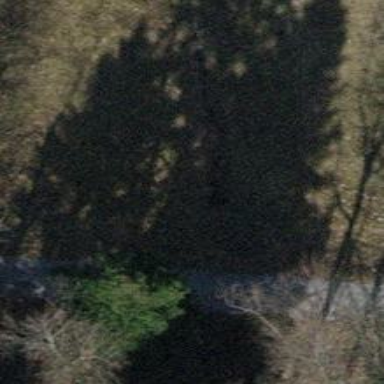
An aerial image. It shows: Culvert tunnel underneath ditch.